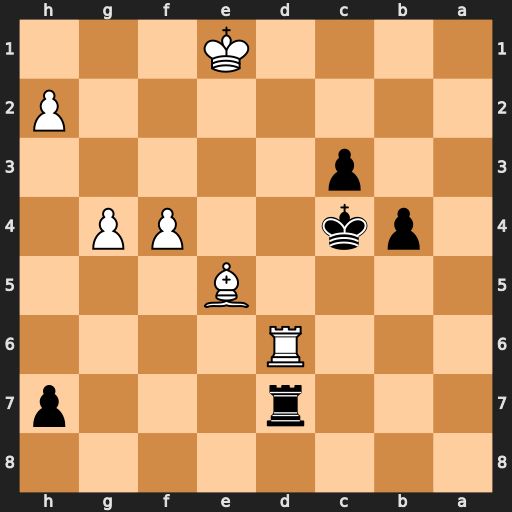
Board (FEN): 8/3r3p/3R4/4B3/1pk2PP1/2p5/7P/4K3
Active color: b
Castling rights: -
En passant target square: -
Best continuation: Rxd6 Bxd6 b3 Kd1 Kd3 Kc1 b2+ Kb1 c2+ Kxb2 Kd2 Bb4+ Kd1 Kb3 c1=Q